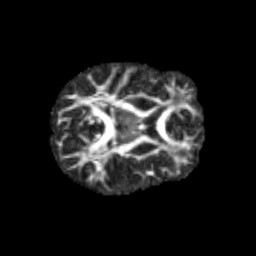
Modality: FA
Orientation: axial
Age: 12
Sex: male
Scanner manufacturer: siemens
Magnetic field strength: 3 T
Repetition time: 3.8 s
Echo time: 0.07 s